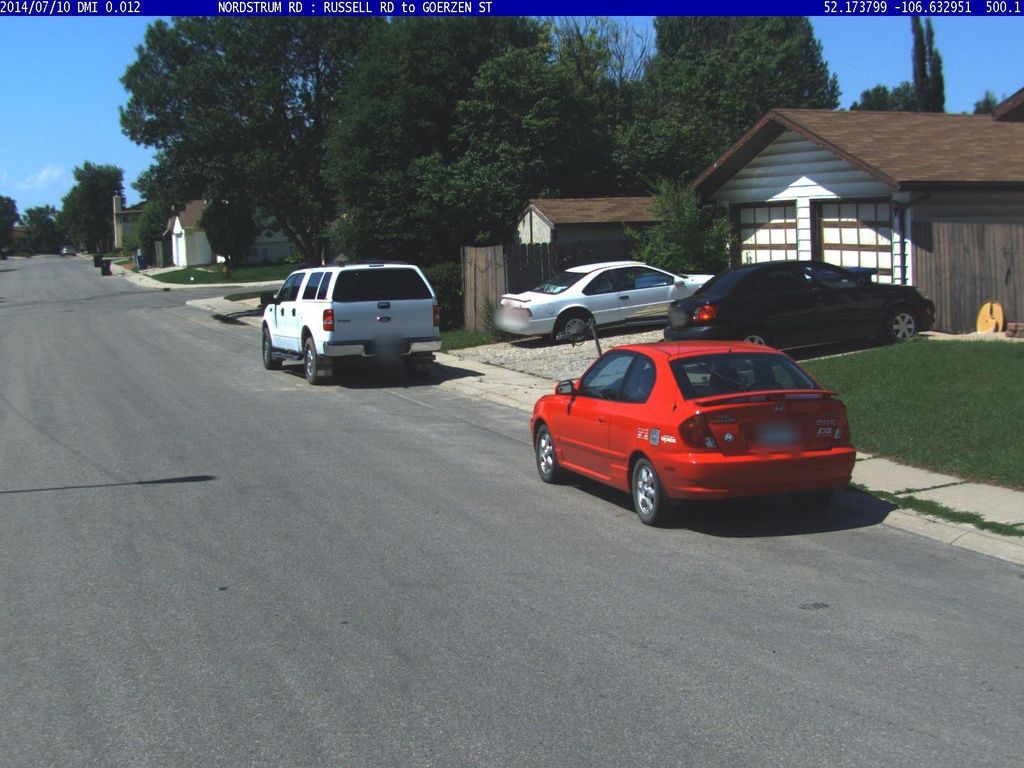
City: saskatoon